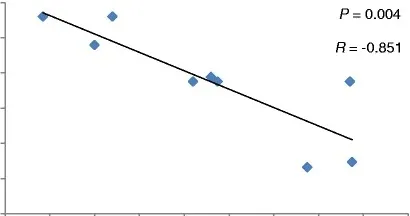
The relationship between mean energy intake and changes in absolute body weight for male athletes (
n
= 9).
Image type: chart (chart)